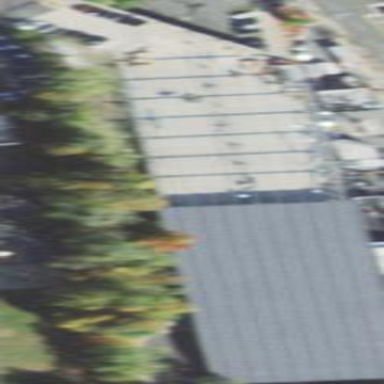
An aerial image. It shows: Multi-storey parking building.